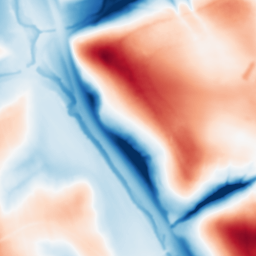
Category: multiscale
Decomposition family: dog_multiscale
Decomposition parameters: sigma_ratio: 2
n_scales: 5
base_sigma: 1
Upsampling method: sinc_blackman
Upsampling parameters: scale: 4
kernel_size: 16
Upsampling scale: 4